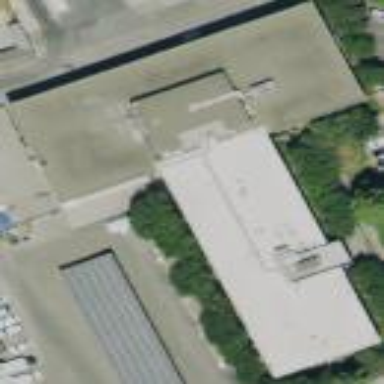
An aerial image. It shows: Police building.